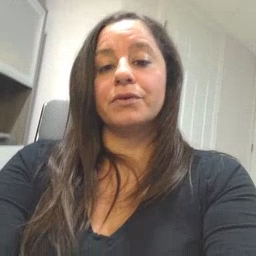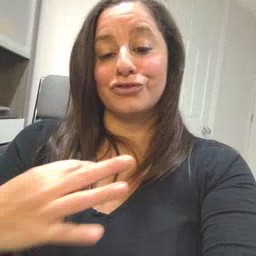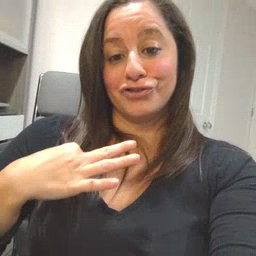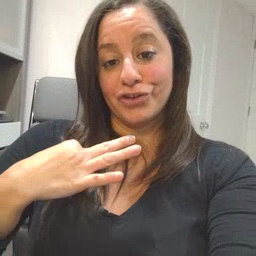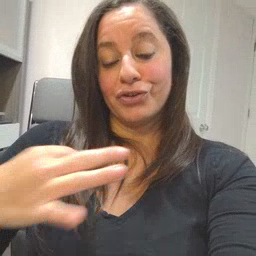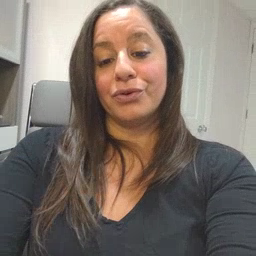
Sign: shirt